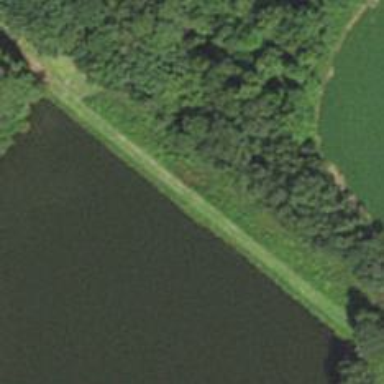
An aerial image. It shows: Dam along waterway.